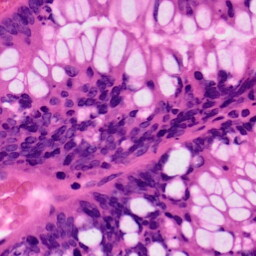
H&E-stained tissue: Colon